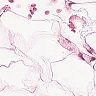
Metastatic tissue present: no